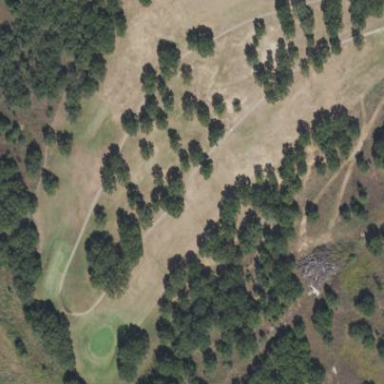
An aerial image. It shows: Scenic golf fairway.